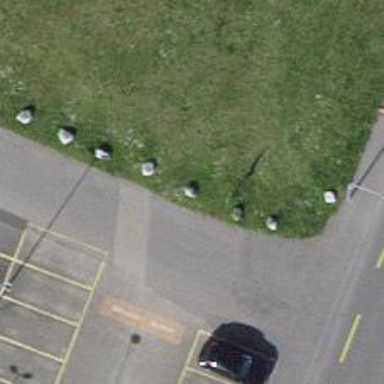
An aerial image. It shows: Block barrier.